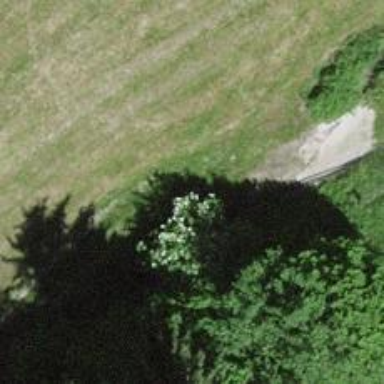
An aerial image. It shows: Culvert tunnel.